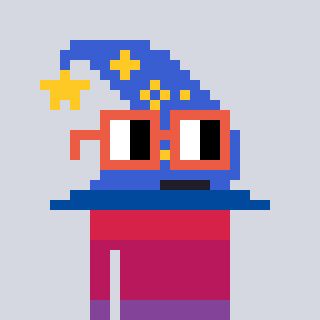
a pixel art character with square orange glasses, a wizard hat-shaped head and a orange-colored body on a cool background